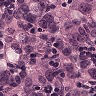
Metastatic tissue present: yes